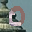
Label: 0